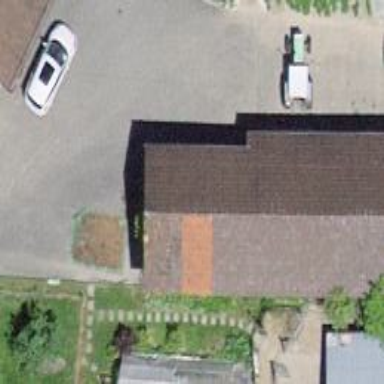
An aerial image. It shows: Shed.